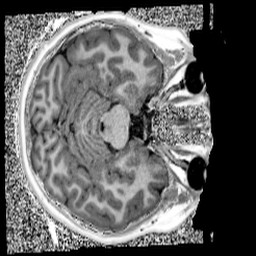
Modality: UNIT1
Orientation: axial
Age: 12
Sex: female
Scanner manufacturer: siemens
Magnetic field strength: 3 T
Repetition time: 4 s
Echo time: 0.00299 s